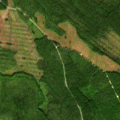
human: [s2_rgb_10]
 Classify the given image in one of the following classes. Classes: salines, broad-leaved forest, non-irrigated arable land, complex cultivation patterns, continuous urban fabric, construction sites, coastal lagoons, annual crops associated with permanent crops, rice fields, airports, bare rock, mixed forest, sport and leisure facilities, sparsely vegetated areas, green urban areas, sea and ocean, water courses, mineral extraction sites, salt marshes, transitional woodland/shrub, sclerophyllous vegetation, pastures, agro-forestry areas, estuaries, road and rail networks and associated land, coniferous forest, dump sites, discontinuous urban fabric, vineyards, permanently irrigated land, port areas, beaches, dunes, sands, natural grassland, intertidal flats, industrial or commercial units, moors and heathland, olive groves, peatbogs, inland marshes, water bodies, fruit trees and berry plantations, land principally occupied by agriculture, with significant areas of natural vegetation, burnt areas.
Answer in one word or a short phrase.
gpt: coniferous forest, mixed forest, transitional woodland/shrub